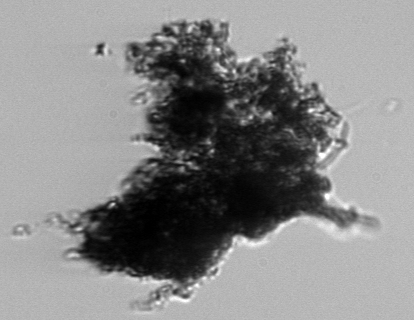
Label: detritus